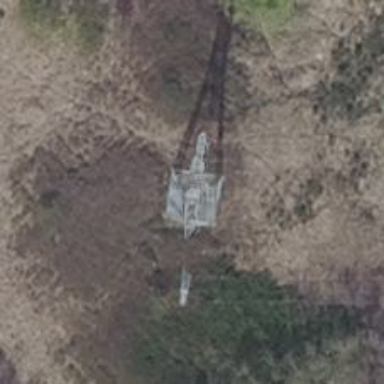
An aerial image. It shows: Power line is depicted.